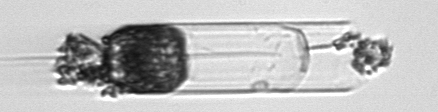
Label: Ditylum_brightwellii